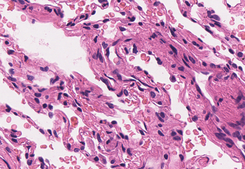
Tumor epithelial tissue: no
Tumor-associated stroma tissue: no
Normal tissue: yes